Question: I have 2 jQuery mobile buttons inside a 'fieldset' and would like to change the 'font-size' of one of the buttons. I have tried adding an inline style but that did not work.
I have also tried this but that did not work as-well:
'''
.myButton
{
word-wrap: break-word !important;
white-space: normal !important;
}
'''
This is what is happening: (only on the iPhone)

Because the screen size of the iPhone, the "Request Change" button is being cut-off.
'font-size'
'''
<fieldset class="ui-grid-a">
<div class="ui-block-a">
<input data-mini="true" type="submit" value="Cancel" name="Submitbutton" class="button button-link"/>
</div>
<div class="ui-block-b">
<input data-mini="true" data-theme="b" type="submit" value="Request Change" name="Submitbutton" class="button button-link" />
</div>
</fieldset>
'''
- <URL>
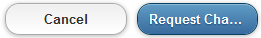
Answer: Play with the following to find what's best on the iPhone screen
'''
.ui-btn-inner{
text-overflow: initial; /* Get rid of the ellipsis */
padding-left: 5px; /* Play with padding to make max use of available button width */
}
.ui-btn-text {
font-size: 15px; /* Play with font size of the text */
}
'''